Question: I want to update the right 'listview' when I any item from the right list
Also when I click select all items to select the right list items not the left items.

here is my JS code
'''
function selectionChangedHandler() {
// Check for selection
var selectionCount = listView.selection.count();
if (selectionCount === 1) {
// Only one item is selected, show the message
// information for the item
listView.selection.getItems().done(function (items) {
// Print item data to the relevant message pane locations
inboxMessage_Text.innerText = items[0].data.text;
if (items[0].data.key == 1) {
document.getElementById('listView4b2')
.innerHTML = '<ol><li>html2222 data</li></ol>';
} else {
document.getElementById('listView4b2')
.innerHTML = '<ol><li>html data</li></ol>';
}
});
}
}
function selectAll() {
WinJS.log && WinJS.log(" ", "sample", "status");
listView.selection.selectAll();
}
function clearSelection() {
WinJS.log && WinJS.log(" ", "sample", "status");
listView.selection.clear();
}
'''
and HTML code
'''
<div id="listView4b"
class="win-selectionstylefilled"
data-win-control="WinJS.UI.ListView"
data-win-options="{
itemDataSource: myToppingsData.dataSource,
itemTemplate: mediumListIconTextTemplate,
selectionMode: 'multi',
tapBehavior: 'toggleSelect',
layout: { type: WinJS.UI.GridLayout }
}"
></div>
'''
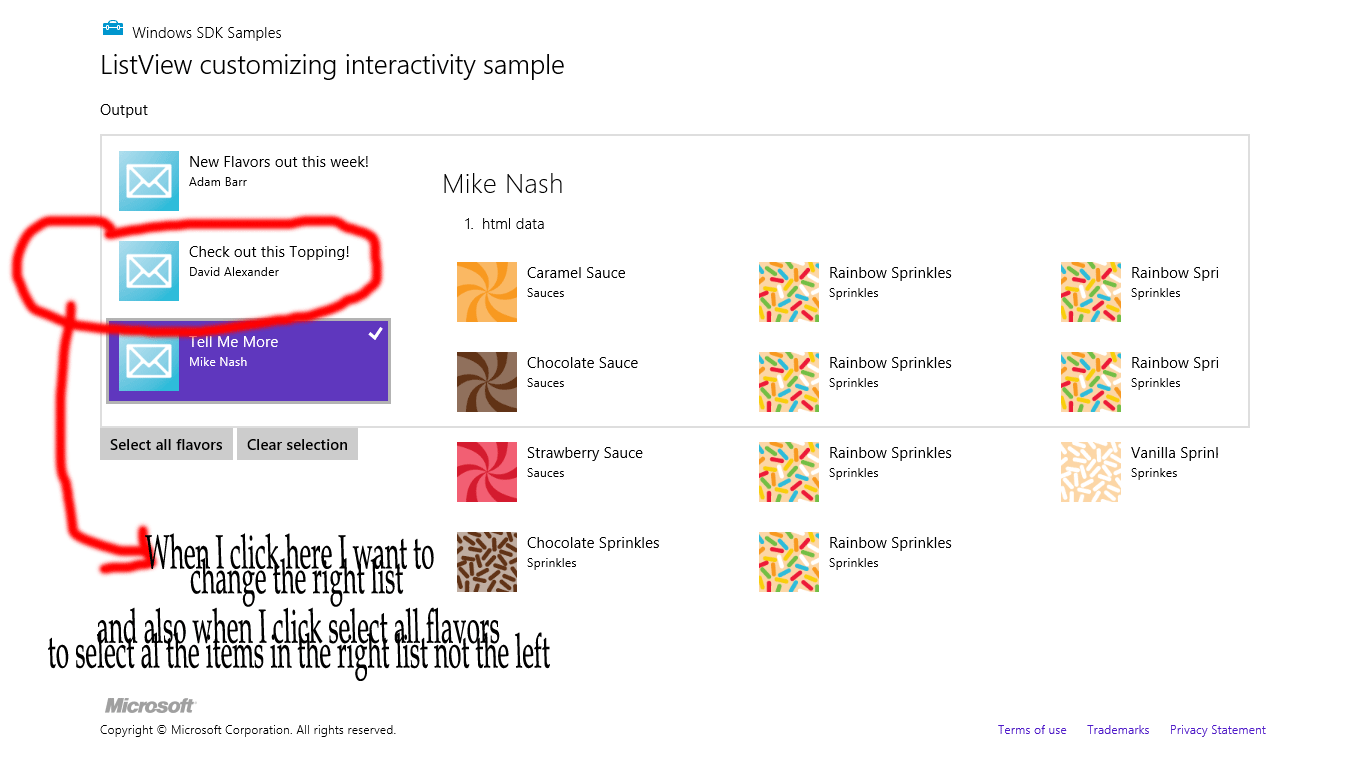
Answer: Assuming that 'myToppingsData' is a WinJS.Binding.List, in the 'itemInvoked' handler of the left 'WinJS.UI.ListView' create a projection on this list using <URL>.
You can then set the 'itemDataSource' of the list on the right to this filtered lists dataSource.